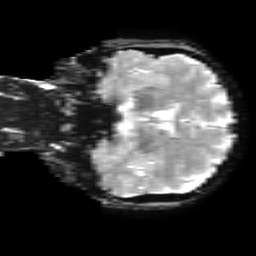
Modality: T2starw
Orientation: coronal
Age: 64
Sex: female
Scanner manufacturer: ge
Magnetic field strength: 3 T
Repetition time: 0.65 s
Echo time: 0.02 s